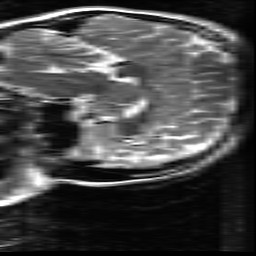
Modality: T2w
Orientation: sagittal
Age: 28
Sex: female
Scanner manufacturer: ge
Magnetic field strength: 3 T
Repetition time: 5.33 s
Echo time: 0.103 s